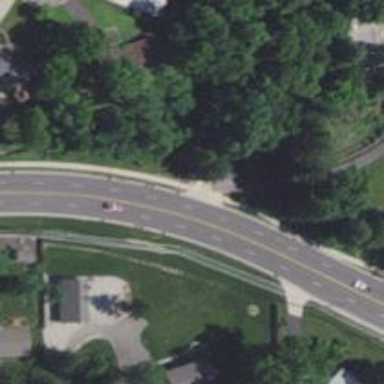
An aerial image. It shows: Uncontrolled road crossing.